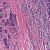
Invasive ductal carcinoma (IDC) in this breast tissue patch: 0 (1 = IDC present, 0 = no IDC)